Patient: sex M, age 24
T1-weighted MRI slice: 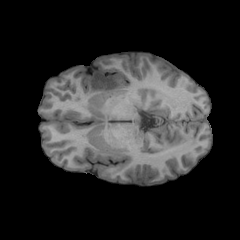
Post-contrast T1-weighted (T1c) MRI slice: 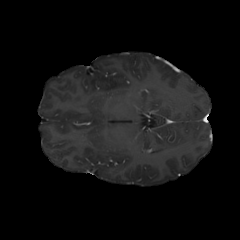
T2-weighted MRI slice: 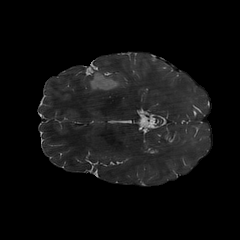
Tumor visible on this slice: yes
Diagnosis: Astrocytoma, IDH-mutant
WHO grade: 2